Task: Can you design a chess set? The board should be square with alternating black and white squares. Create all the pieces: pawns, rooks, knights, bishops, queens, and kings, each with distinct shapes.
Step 3222:
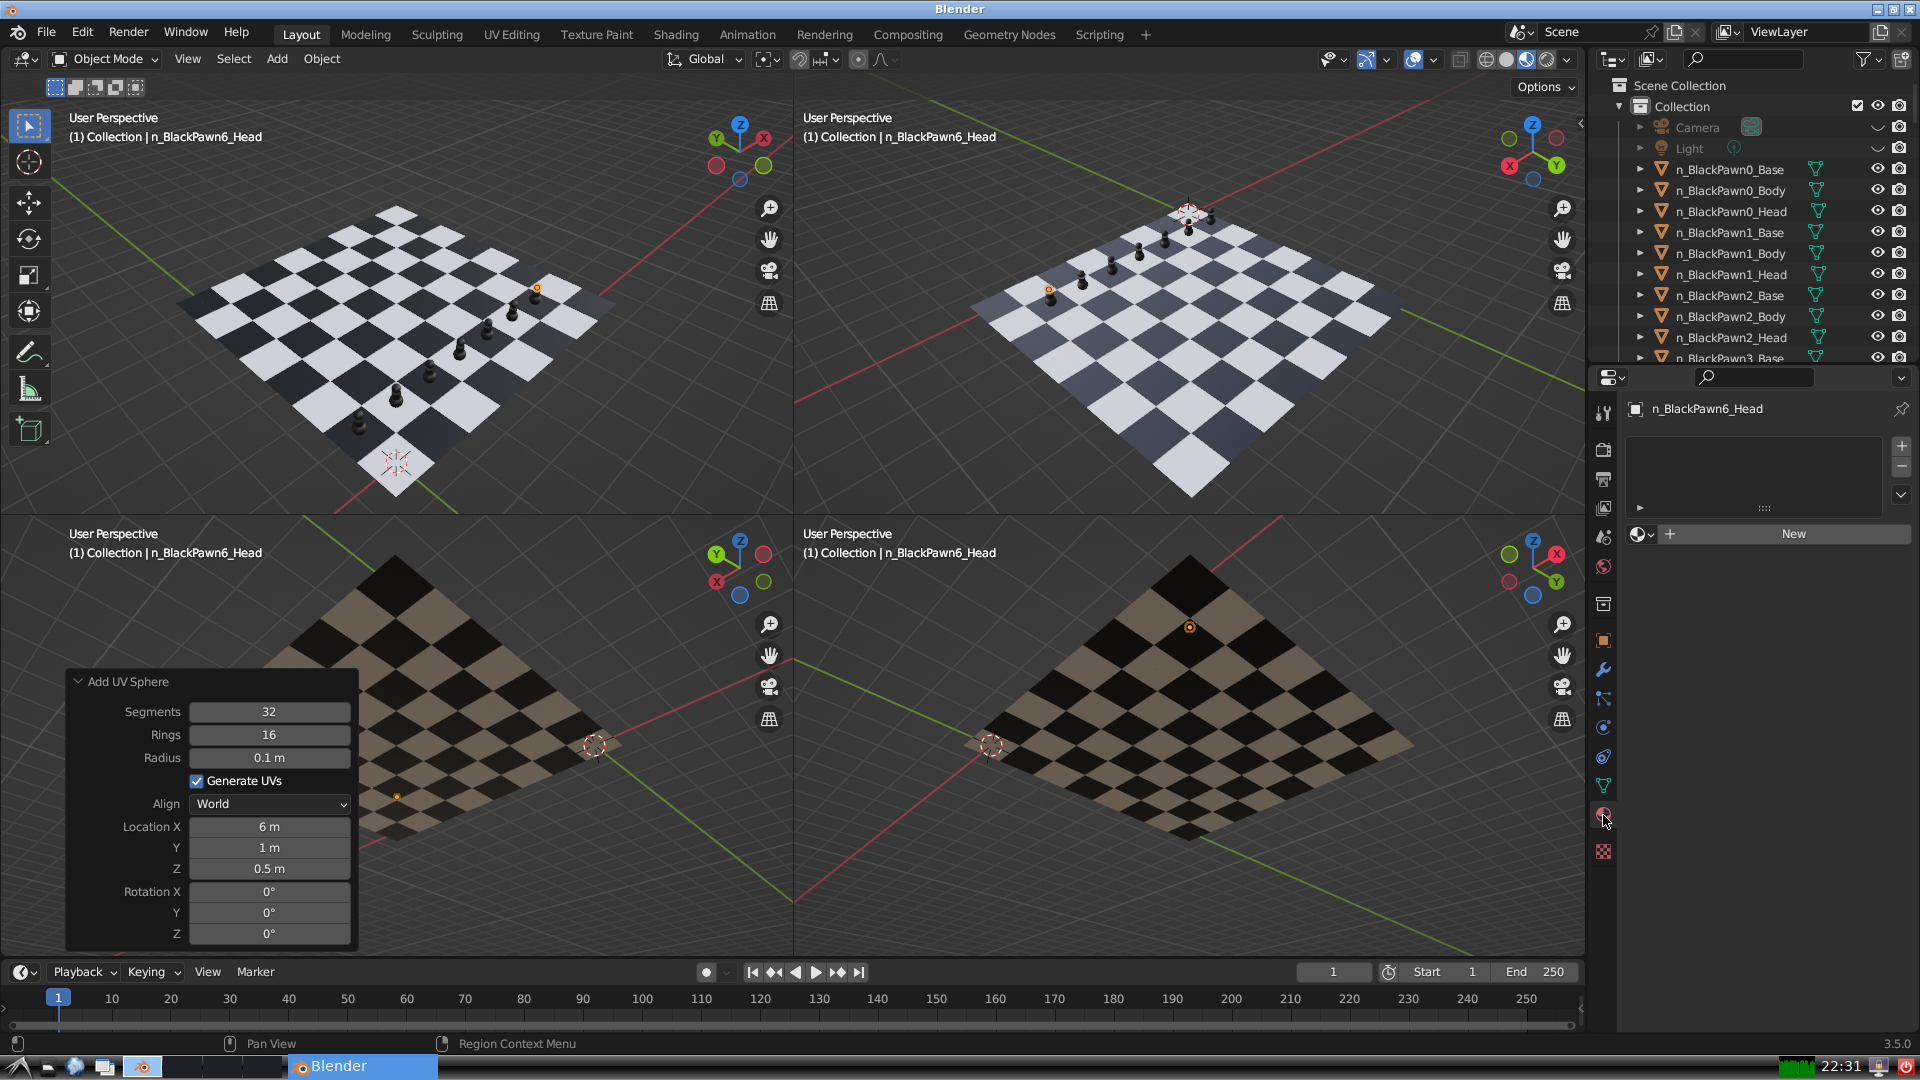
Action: {"mouse_move": [1636, 534]}